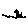
Label: bird